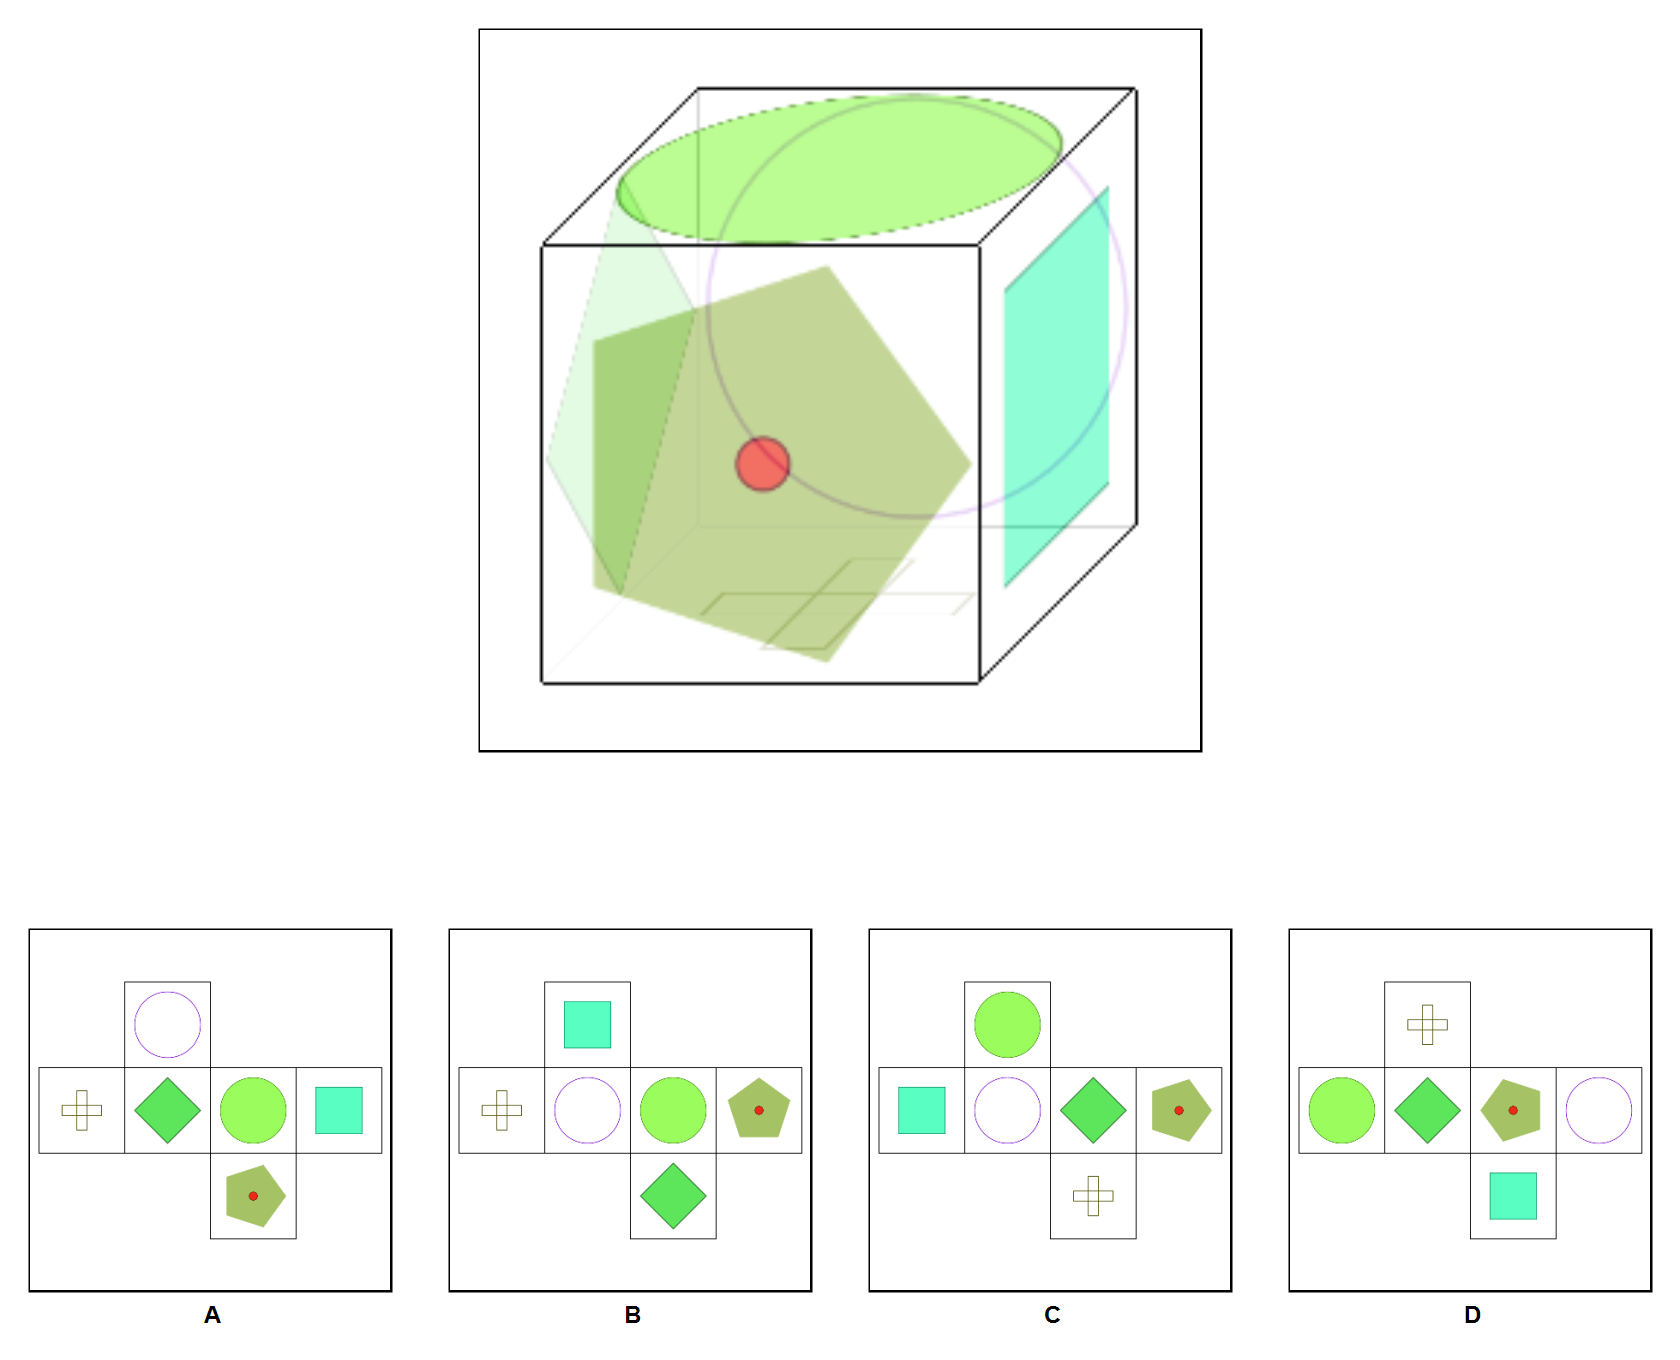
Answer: D